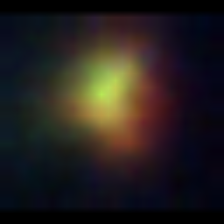
Taxon: NanoPlankton
Group: Other